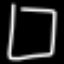
Label: square